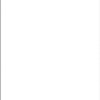
Label: not_dusty